Aerial crown-view tile of a tropical tree (Barro Colorado Island, Panama), acquired 20250414:
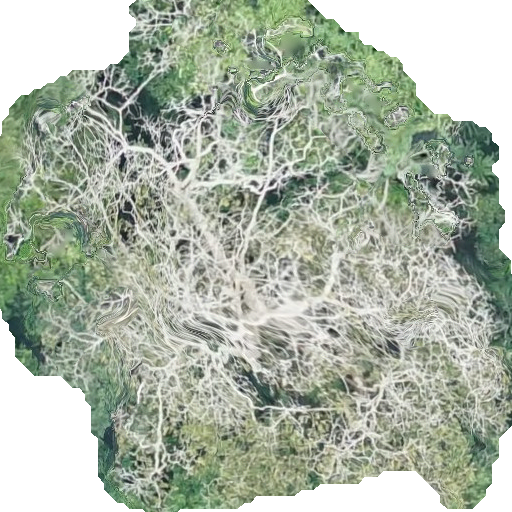
Species: Dipteryx oleifera
GBIF accepted scientific name: Dipteryx oleifera
Crown area: 322.893 m²